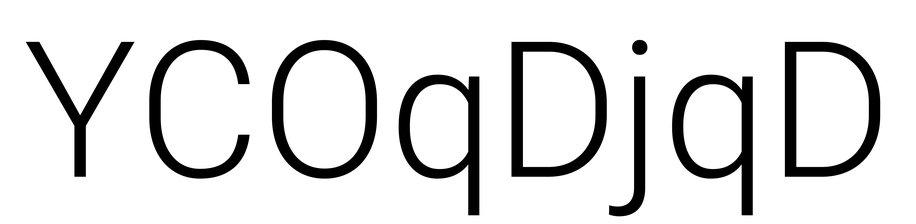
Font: Roboto_Light